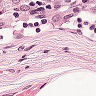
Metastatic tissue present: no